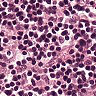
Metastatic tissue present: no